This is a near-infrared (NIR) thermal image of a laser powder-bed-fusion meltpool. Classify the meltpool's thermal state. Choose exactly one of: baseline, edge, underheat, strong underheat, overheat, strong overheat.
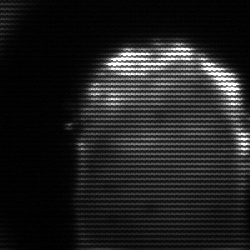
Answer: baseline